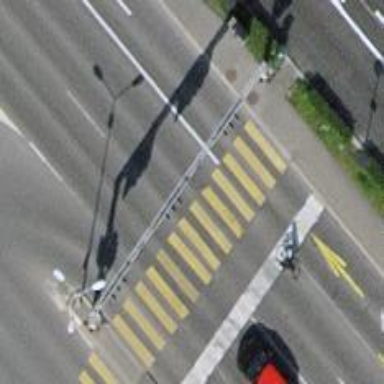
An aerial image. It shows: Road with traffic signals at crossing.